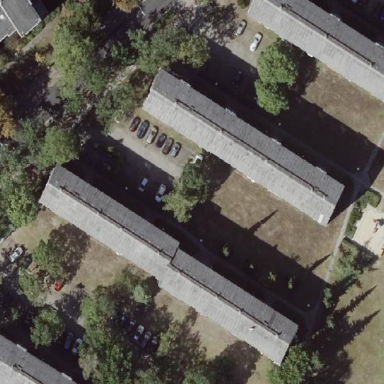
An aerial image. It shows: Gabled roof adorns the apartments building.